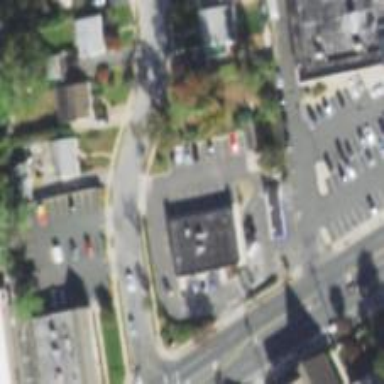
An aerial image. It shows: Clinic.